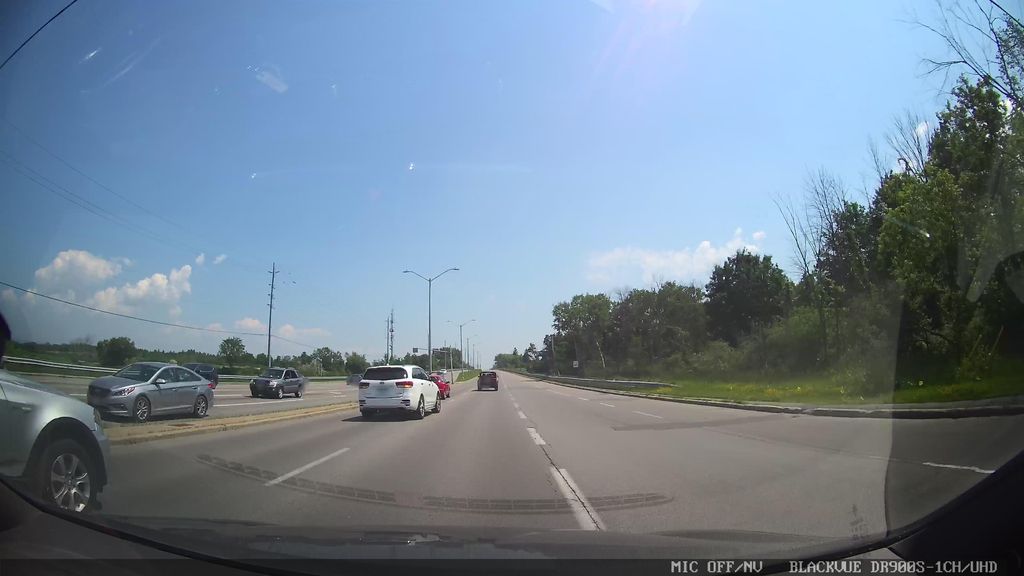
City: ottawa-gatineau